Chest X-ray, AP view. Patient: 73 years old, sex M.
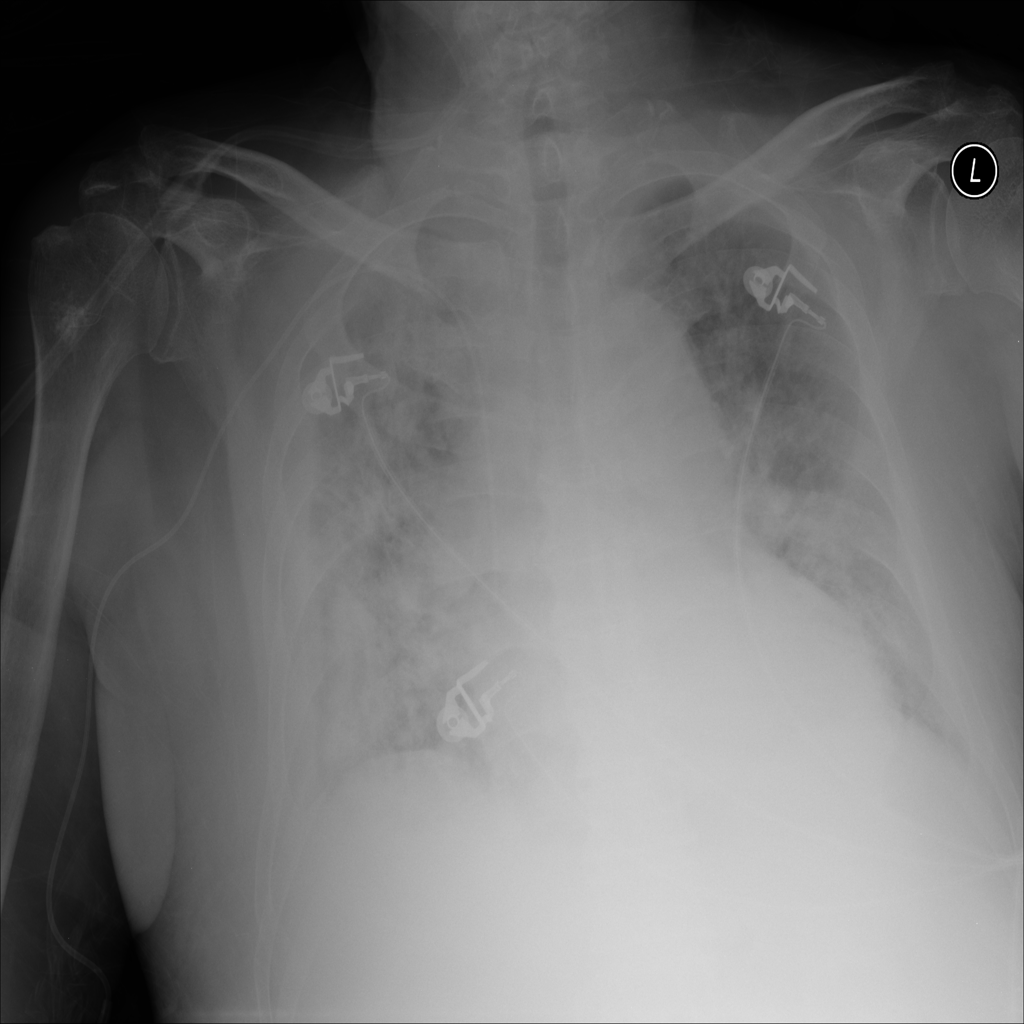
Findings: No Finding